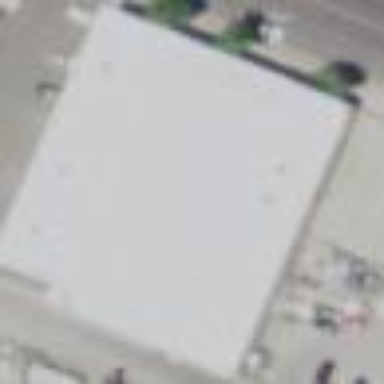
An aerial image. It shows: Commercial building.